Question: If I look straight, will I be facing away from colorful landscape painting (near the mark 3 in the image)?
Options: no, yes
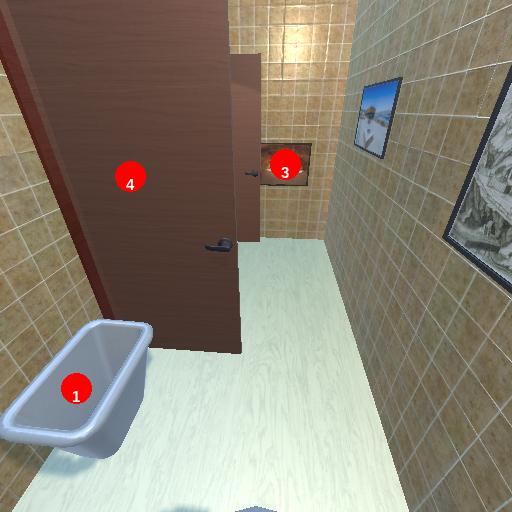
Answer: no